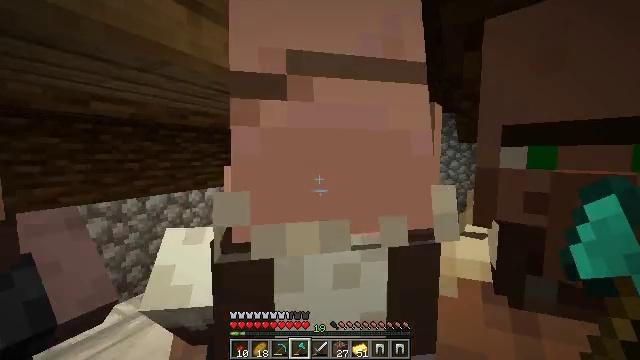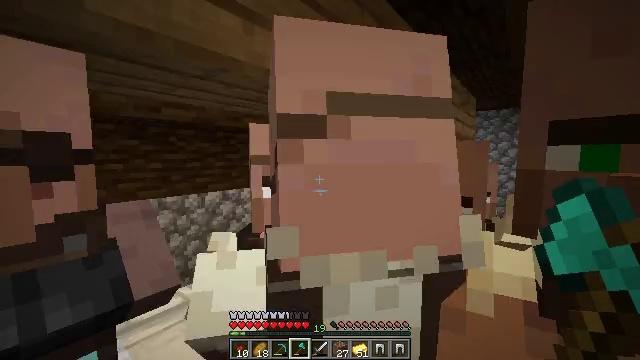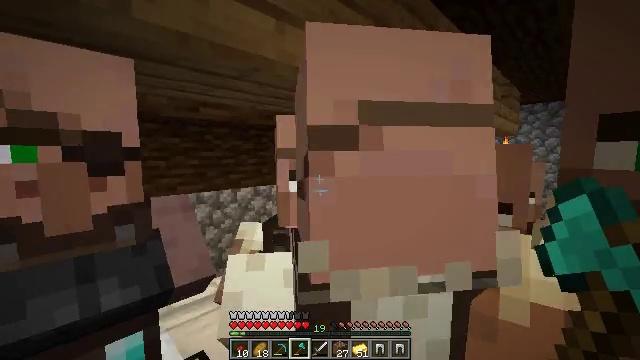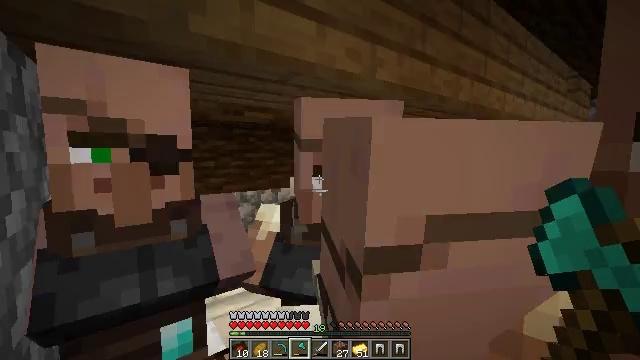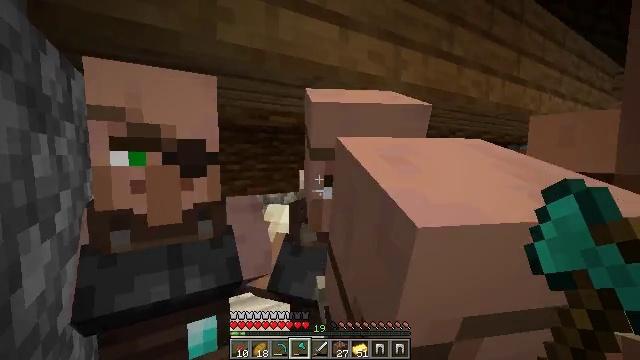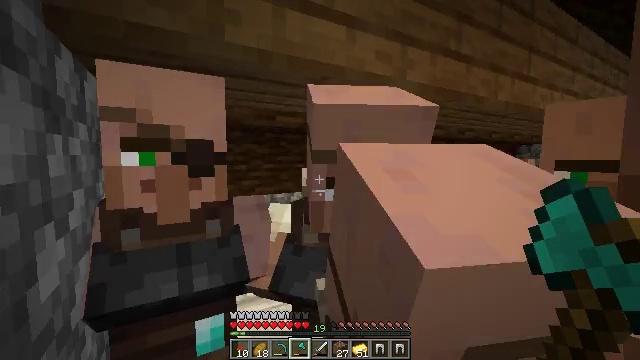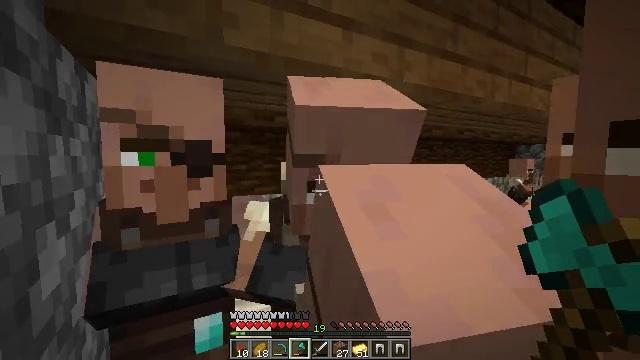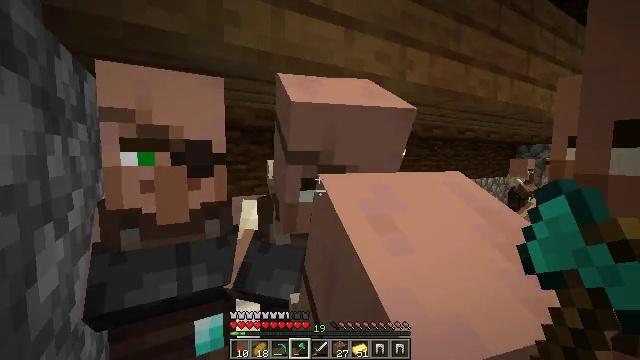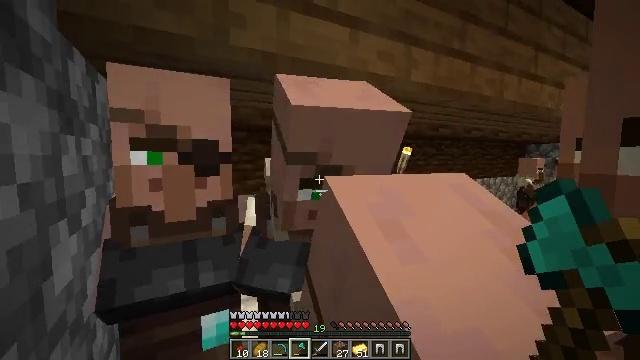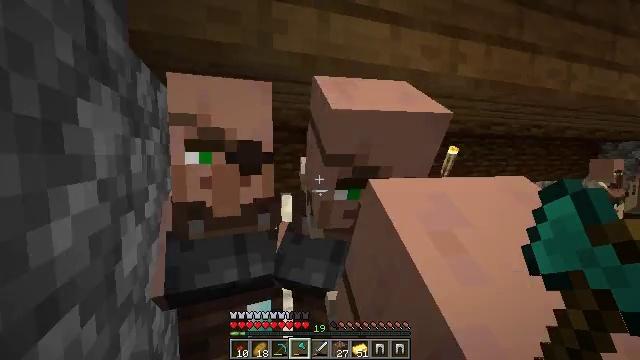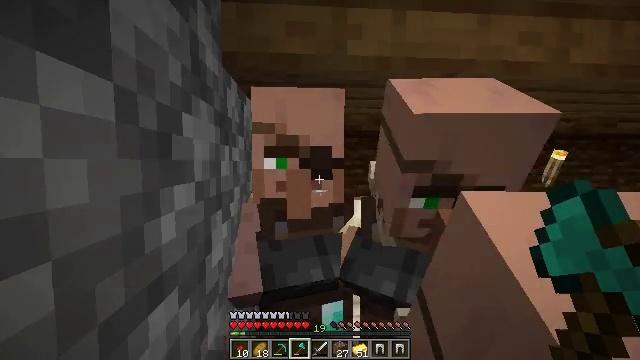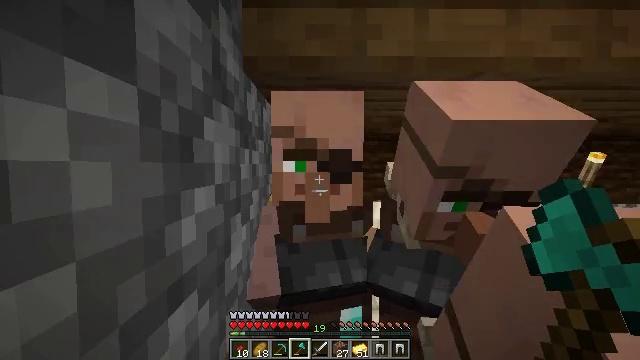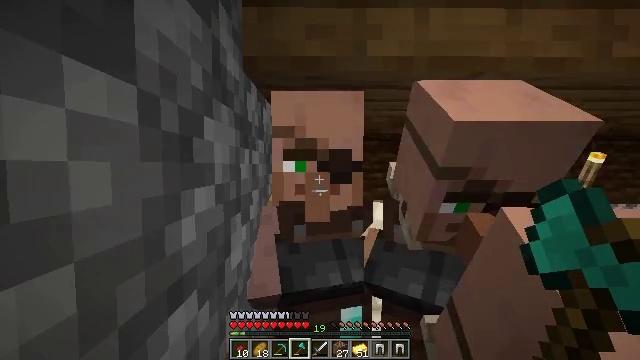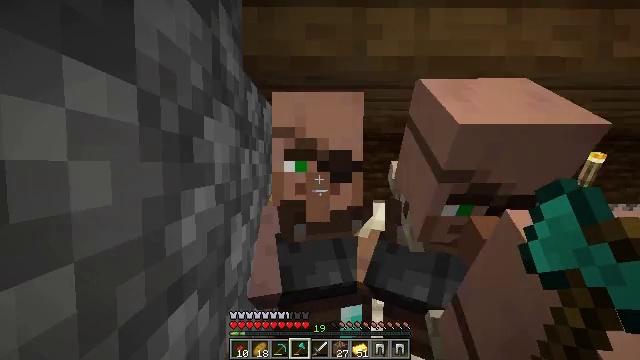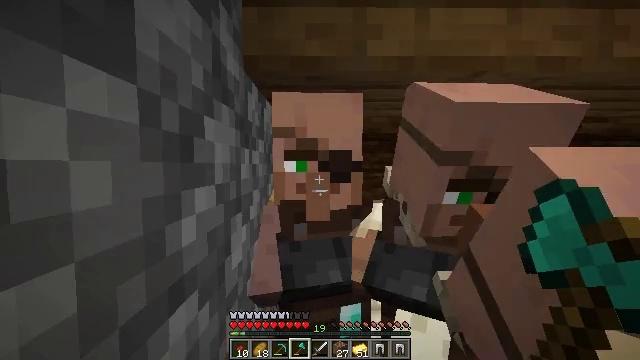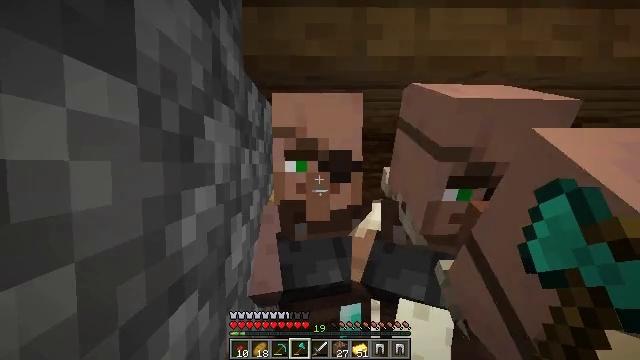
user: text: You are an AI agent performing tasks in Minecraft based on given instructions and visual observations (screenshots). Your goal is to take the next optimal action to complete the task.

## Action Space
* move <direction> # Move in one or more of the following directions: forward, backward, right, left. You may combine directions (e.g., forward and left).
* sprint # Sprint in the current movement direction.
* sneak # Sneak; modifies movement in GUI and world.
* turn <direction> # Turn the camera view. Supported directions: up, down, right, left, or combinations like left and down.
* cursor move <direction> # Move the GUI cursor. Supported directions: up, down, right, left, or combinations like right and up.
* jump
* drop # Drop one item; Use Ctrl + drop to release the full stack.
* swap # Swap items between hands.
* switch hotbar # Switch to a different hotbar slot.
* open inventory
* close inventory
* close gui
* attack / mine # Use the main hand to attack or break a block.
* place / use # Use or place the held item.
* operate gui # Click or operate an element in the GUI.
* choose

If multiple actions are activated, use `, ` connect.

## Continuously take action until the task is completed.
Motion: motion action
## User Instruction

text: Use materials to craft chainmail leggings in the crafting table.
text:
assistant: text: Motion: turn left
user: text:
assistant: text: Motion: turn left
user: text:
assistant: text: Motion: turn left
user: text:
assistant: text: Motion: turn left
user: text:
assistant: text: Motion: turn left
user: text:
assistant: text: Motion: no_op
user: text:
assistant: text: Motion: no_op
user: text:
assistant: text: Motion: turn left
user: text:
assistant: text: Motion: turn left
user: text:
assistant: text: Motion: turn left and up
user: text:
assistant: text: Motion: turn left
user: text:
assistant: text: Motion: no_op
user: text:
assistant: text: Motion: no_op
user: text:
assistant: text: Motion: no_op
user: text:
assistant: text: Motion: no_op
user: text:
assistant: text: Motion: no_op
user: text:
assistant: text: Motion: turn right
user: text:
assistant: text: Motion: turn right
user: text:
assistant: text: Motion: turn right and down
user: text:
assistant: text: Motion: turn right and down
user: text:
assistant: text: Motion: turn right
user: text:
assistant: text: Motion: no_op
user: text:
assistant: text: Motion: no_op
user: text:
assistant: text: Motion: no_op
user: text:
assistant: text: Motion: turn right
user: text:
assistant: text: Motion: turn right
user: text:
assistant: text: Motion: turn right
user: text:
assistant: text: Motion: no_op
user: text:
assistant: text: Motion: no_op
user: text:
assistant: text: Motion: no_op